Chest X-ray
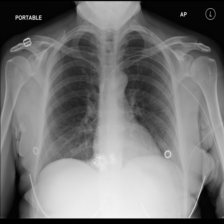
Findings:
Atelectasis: negative
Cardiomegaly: negative
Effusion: negative
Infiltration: negative
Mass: negative
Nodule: negative
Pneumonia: negative
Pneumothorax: negative
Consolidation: negative
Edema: negative
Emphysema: negative
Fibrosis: negative
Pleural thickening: negative
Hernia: negative